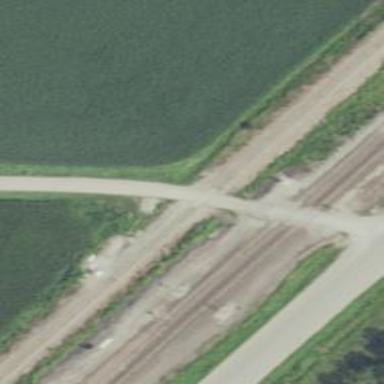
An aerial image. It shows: Level crossing with saltire markings.